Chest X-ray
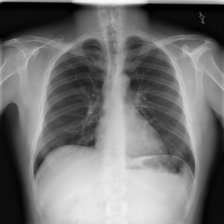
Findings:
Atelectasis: negative
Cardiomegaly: negative
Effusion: negative
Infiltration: negative
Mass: negative
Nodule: negative
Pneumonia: negative
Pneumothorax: negative
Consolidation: negative
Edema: negative
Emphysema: negative
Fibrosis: negative
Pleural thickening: negative
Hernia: negative